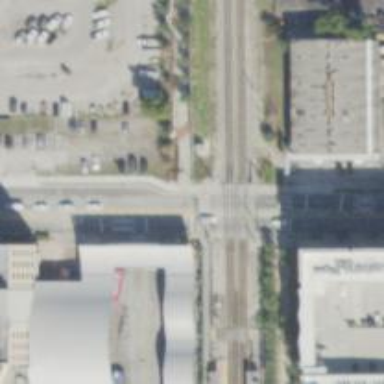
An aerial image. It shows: Crossing for the railway.